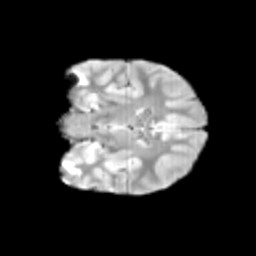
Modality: T2w
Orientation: coronal
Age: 9
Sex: male
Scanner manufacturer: siemens
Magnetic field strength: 3 T
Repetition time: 3.8 s
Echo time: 0.07 s